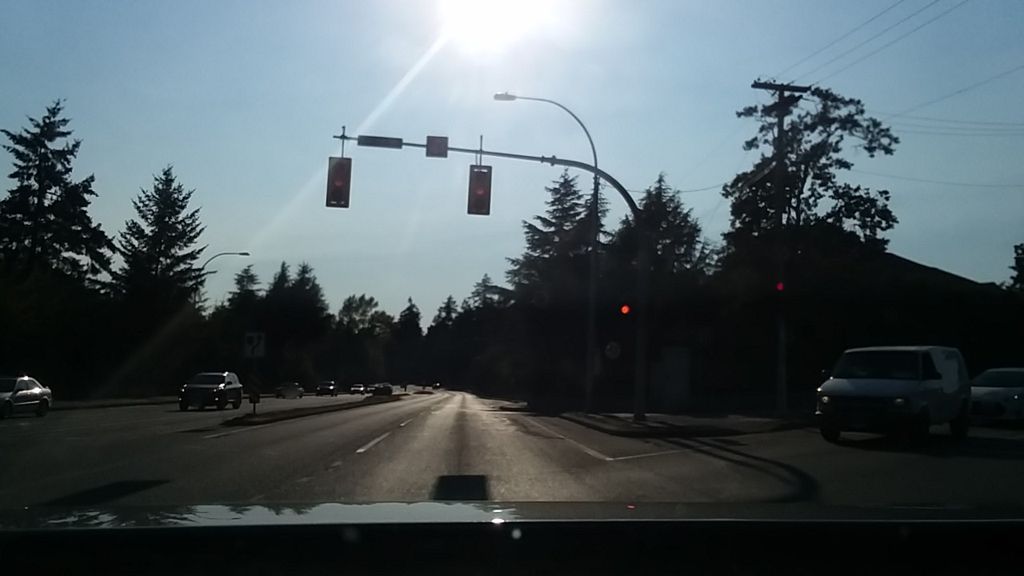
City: victoria